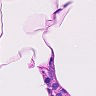
Metastatic tissue present: no